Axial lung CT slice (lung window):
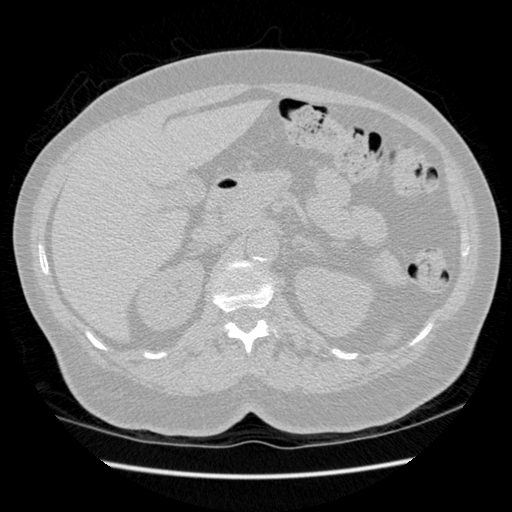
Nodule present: no